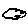
Label: cloud